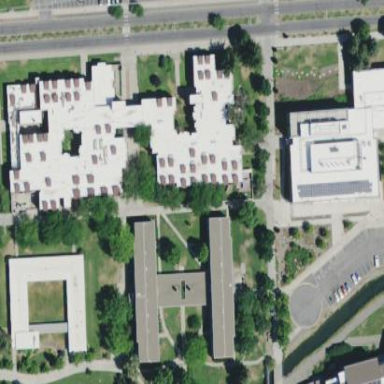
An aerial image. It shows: Public building.